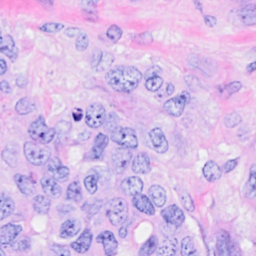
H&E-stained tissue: Breast